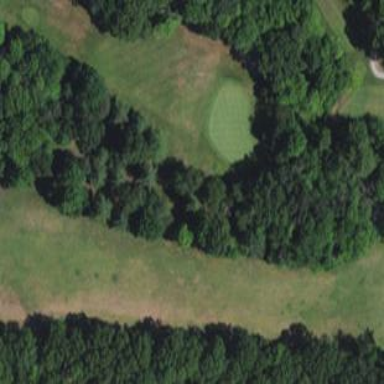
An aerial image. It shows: Grassy area designated as golf fairway.